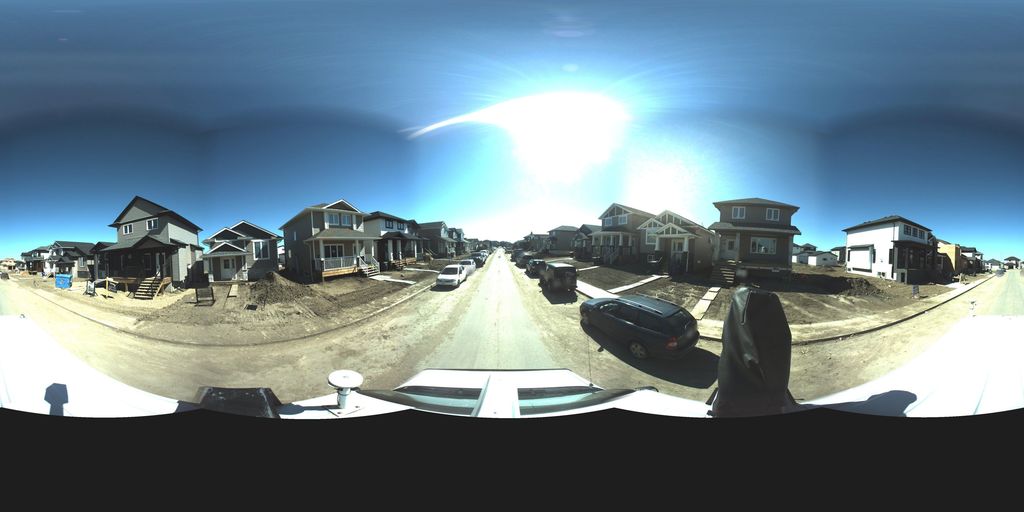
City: saskatoon